Question: I've got a massive UI that I'm designing. The way that my employer wants it, there are at least 100 labels. Now, I've always thought that in cases like this, breaking up the UI into smaller custom controls was the ideal way to go. However, someone recently told me that custom controls are really only for code re-use. What is the actual suggested practice for this?
The finished form will look like this:

Now, I'm using WPF for the UI, and I'm thinking of breaking this down into smaller bits.
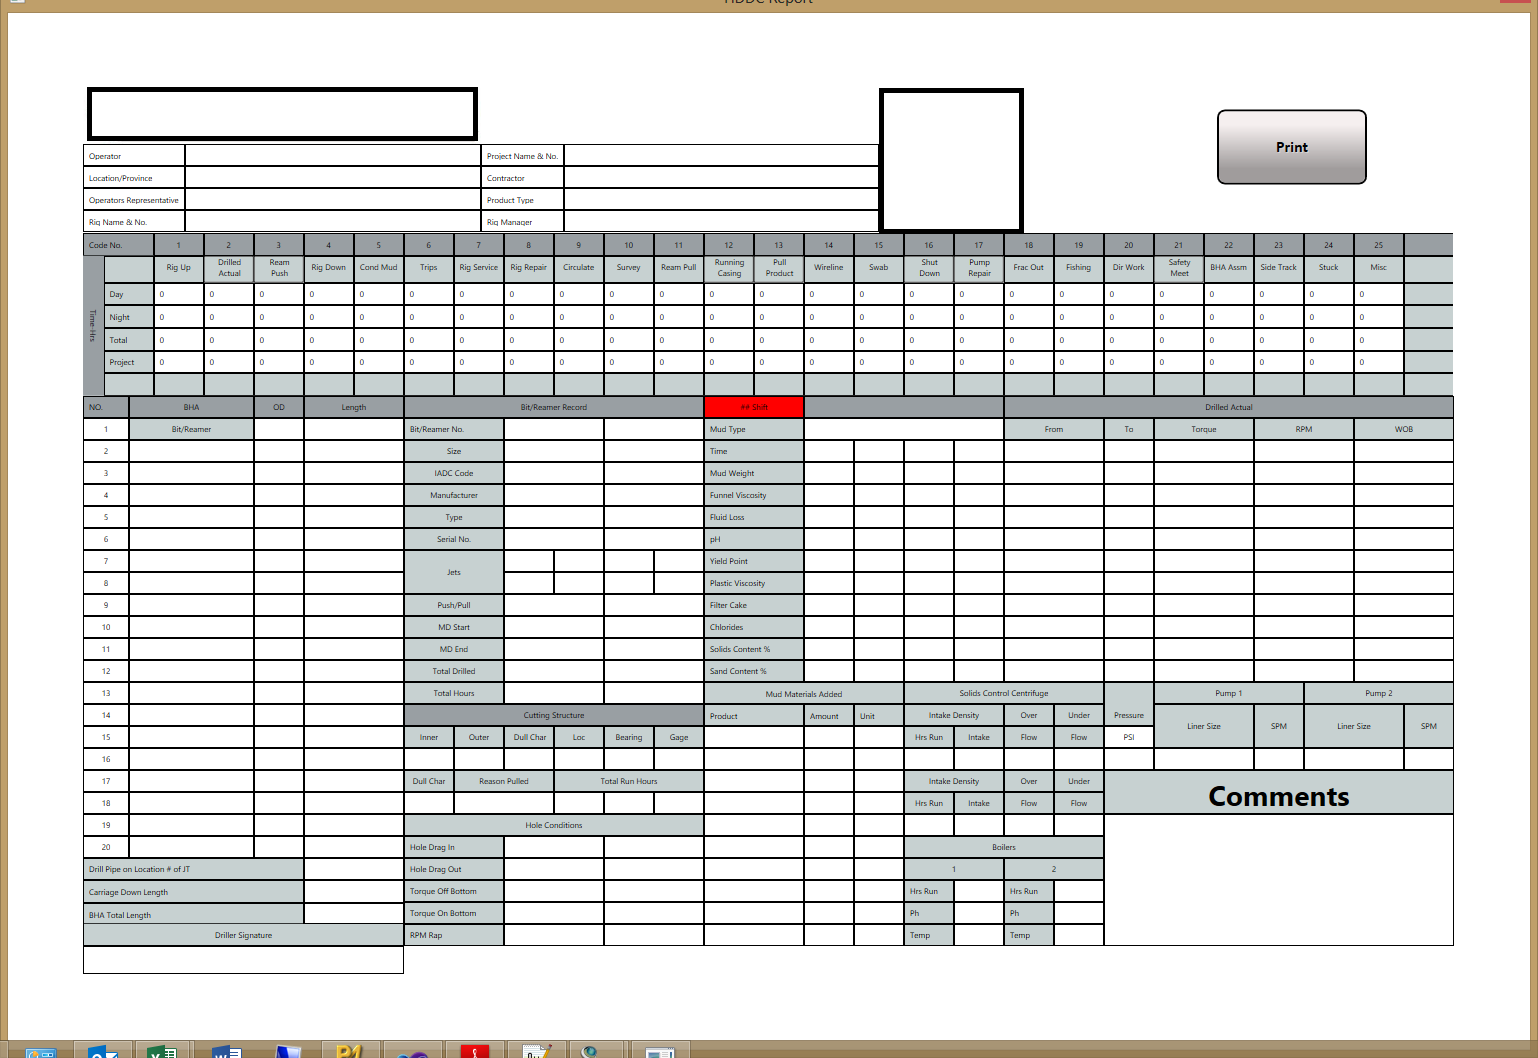
Answer: Based on your image i see some repetitions, each of this repetitions could be a custom UserControl
But it depends on the usability is it easier to write a custom UserControl so do it but if it would reduce the readability of your code and it also adds additional complexity don't do it
here are an example of what could be separate UserControl's
the green ones are possible useful encapsulations of logic
the orange ones maybe need some not market stuff (don't know enough about your software)
the red ones are the maybe's based on the intern use (from the visual part they are repetitions so the should custom UserControl)